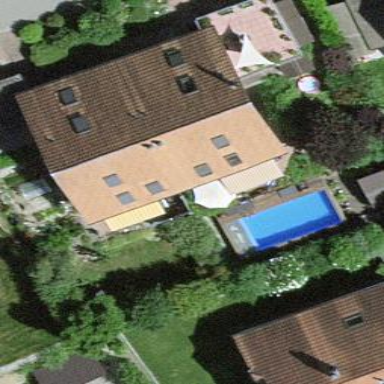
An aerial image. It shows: Residential building.